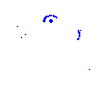
Particle: proton